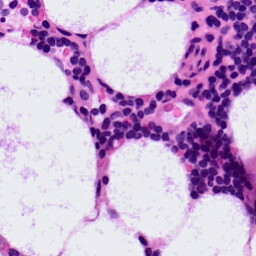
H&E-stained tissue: LymphNode